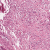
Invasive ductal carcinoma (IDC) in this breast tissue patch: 1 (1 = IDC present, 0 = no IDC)